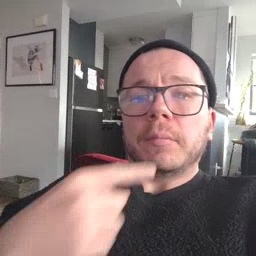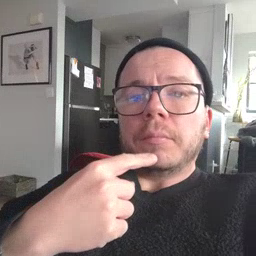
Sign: say